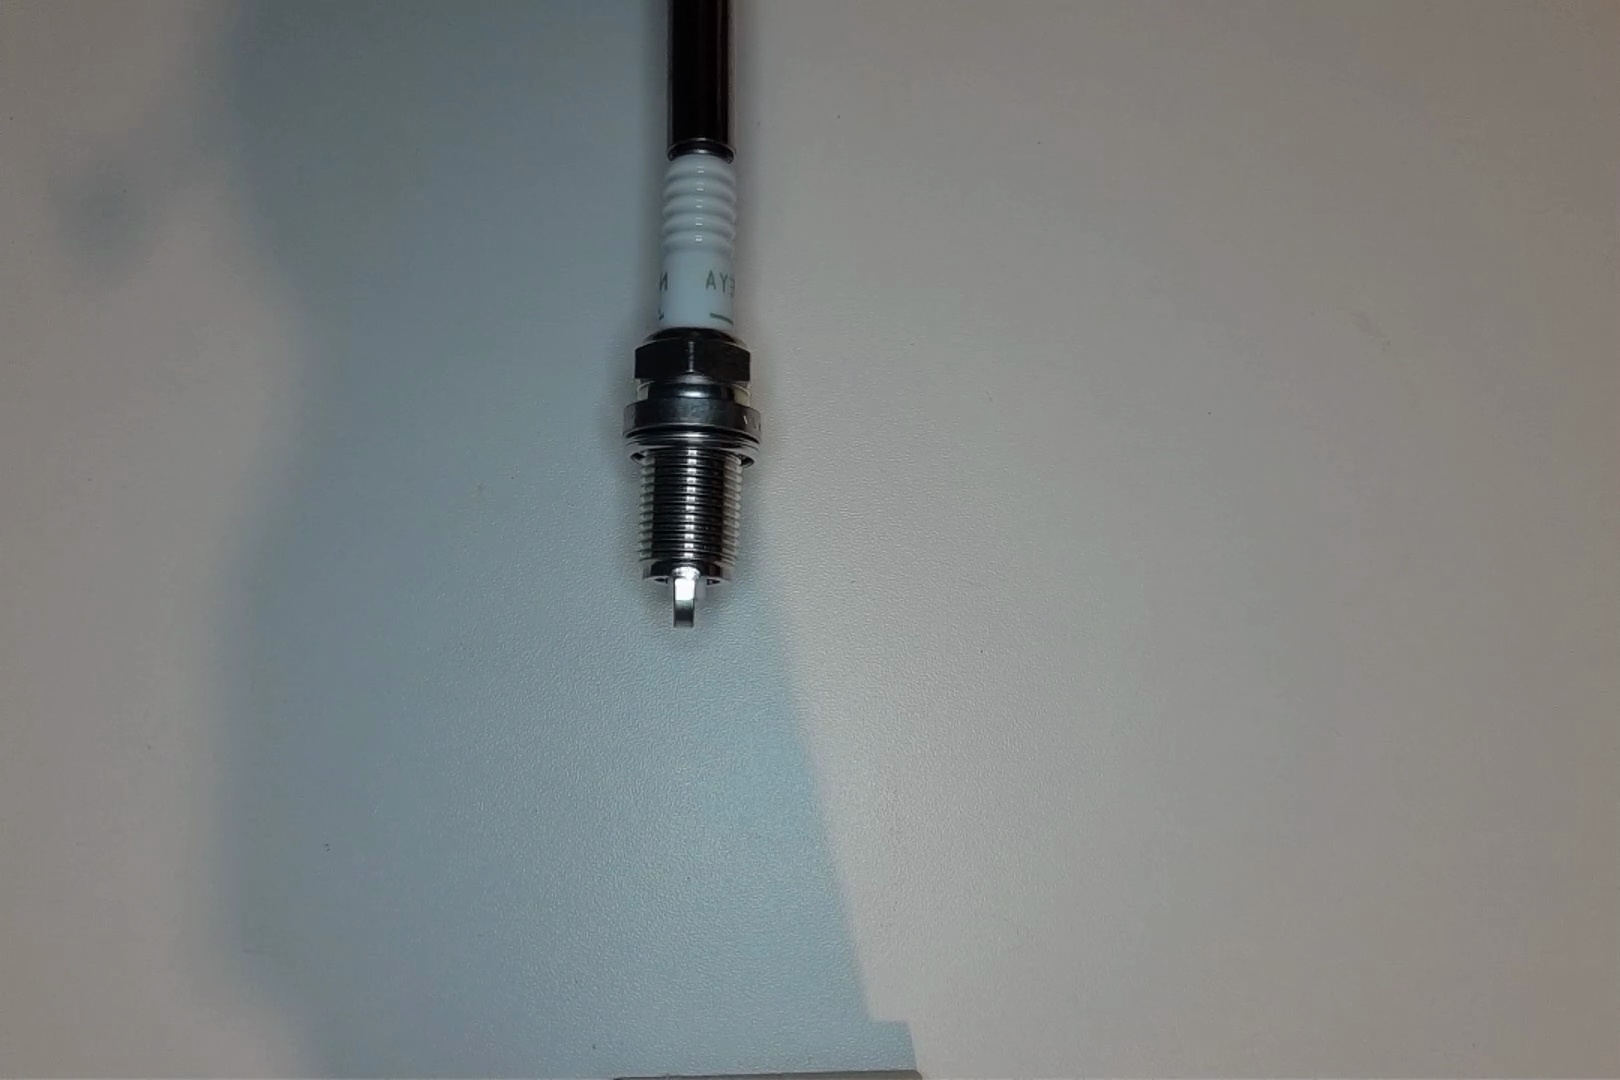
Label: no anomaly